Interaction volume radius: 5 \u00c5
Interaction volume height: 10 \u00c5
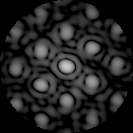
Disorder parameter: 0.2899